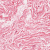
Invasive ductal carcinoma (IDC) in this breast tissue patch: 0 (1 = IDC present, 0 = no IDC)